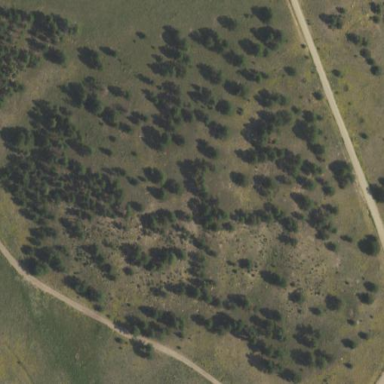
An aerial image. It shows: Woodland filled with evergreen needle-leaved trees.